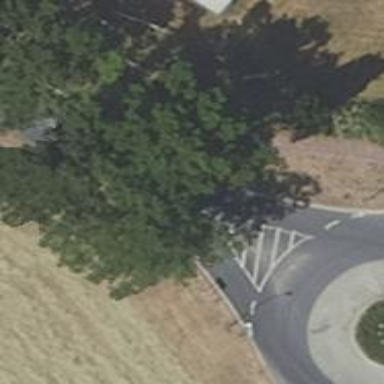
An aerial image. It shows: Secondary road with asphalt surface.